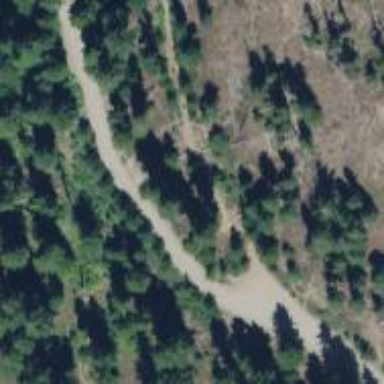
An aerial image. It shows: Backcountry track with grade5 surface.